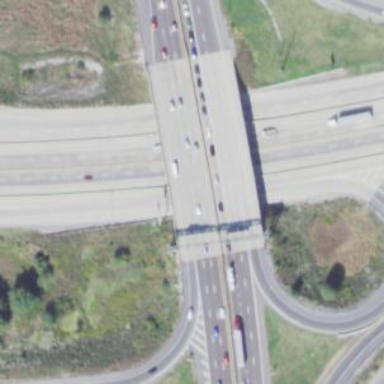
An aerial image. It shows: Motorway junction.